Question: I'll try to make this short and easy since I am having a hard time trying to put into words what exactly it is I am trying to do.
Basically I am trying to match tokens inside tokens or the entire token. The regex I have below works except for when there is a random '{' that isn't part of a token.
Example:
'''
Tokens start with "{:" and end with ":}"
{:MyTokenFunction({:MyTokenParameter:}):}
^--- WORKS as it matches "{:MyTokenParameter:}"
{:MyTokenFunction(5):}
^--- WORKS as it matches "{:MyTokenFunction(5):}"
{:MyTokenFunction(random{string}):}
^--- The "{" causes no matches, but should match the entire string.
'''
Here's a colored example of what the regex I have matches on. *the first 2 examples are correct, but the 3rd example should match entirely and it doesn't at all.

Here's the regex I am currently using which is having issues with the third example:
'''
\{\:[^\{]+?\:\}
'''
For the life of me I cannot figure out how to get around the '{' causing 0 matches.
I tried to use lookbehinds/aheads, but I wasn't having much luck. Although I would of course love a quick answer; I would love an explanation of what the regex is actually doing more. I have done a lot of searching to try and figure this out, but was unable to find a good example due to the fact that my "tokens" are wrapped by multiple characters and start/end aren't the same.
Thanks
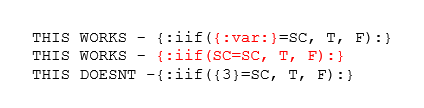
Answer: This is a lovely question because it requires us to balance opening and closing tokens, a task for which .NET happens to have a ready-made feature: balancing groups.
Let's look at this in separate pieces.
'[^\{]+' means "match any number of characters that are not a '{'"
Clearly, that is not going to be able to match the '{' in '{3}'
'''
{:.*:}
'''
This will greedily match everything between the opening and closing curly brace. This works if you have only one token per line (and if you are not in DOTALL mode).
However, if you have two tokens on the same line, the regex will eat them both. And if you are in DOTALL mode, this will eat all the tokens. So that's for you to know.
See <URL>
To avoid the problem above, we need to balance the braces. In Perl or PCRE, we would use recursion. Since we're in .NET, we'll use balancing groups, which are a beautiful feature of the .NET engine.
Here is one way to do it. That's a mouthful, but I'll explain it below.
'''
(?:{:(?<counter>)(?:(?!{:|:}).)*)+(?::}(?<-counter>)(?:(?!{:|:}).)*)+(?<=:})(?(counter)(?!))
'''
See <URL>
Here is the same regex, but in free-spacing mode, with comments. I would suggest using this version in code, as it makes it easier to maintain.
'''
(?x) # free-spacing mode
(?:{:(?<counter>)(?:(?!{:|:}).)*)+ # match all the opening {: and increment counter
(?::}(?<-counter>)(?:(?!{:|:}).)*)+ # # match all the closing {: and decrement counter
(?<=:}) # negative lookbehind: we must close tiwht a :} (backtrack if we went too far)
(?(counter)(?!)) # if the counter has not been decremented to zero, then fail (ensuring balance)
'''
Depending on your needs, there are potential tweaks: for instance, if you want tokens to be able to span several lines. Just let us know.